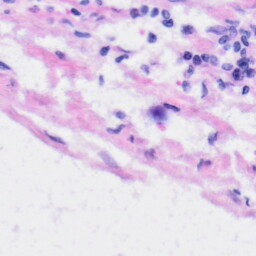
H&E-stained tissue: Liver